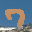
Label: 7